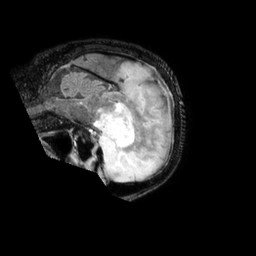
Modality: FLAIR
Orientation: sagittal
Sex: female
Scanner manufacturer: philips
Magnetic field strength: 1.5 T
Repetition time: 4.8 s
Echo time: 0.3949 s